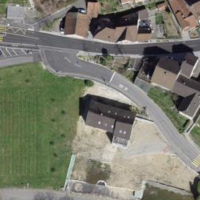
EUNIS habitat code: 54
Species observed at this site:
Nymphalis polychloros